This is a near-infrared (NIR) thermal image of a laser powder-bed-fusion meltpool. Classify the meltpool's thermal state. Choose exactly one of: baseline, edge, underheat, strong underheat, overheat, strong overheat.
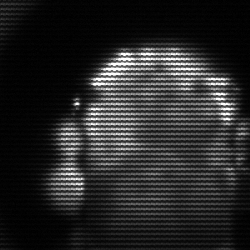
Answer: baseline